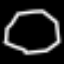
Label: octagon